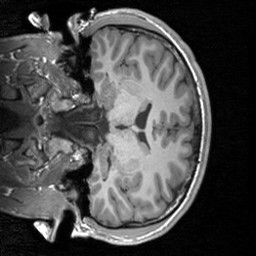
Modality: T1w
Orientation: coronal
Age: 23
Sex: male
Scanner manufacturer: siemens
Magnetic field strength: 3 T
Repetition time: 1.9 s
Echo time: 0.00226 s